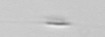
Label: Cylindrotheca_morphotype1